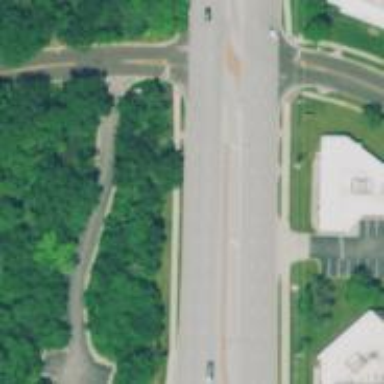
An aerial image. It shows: Dash road marking.